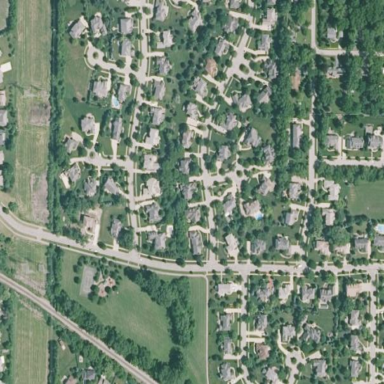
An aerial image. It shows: Single-family residential area within subdivision.